Question: I'm writing a test script using selenium in python. I have a web-page containing a tree-view object like this:

I want to traverse over the menu to go to the desired directory. Respective HTML code for plus/minus indications is this:
'''
<a onclick="changeTree('tree', 'close.gif', 'open.gif');">
<img id="someid" src="open.gif" />
</a>
'''
The 'src' attribute of the image can be either 'open.gif' or 'close.gif'.
I can detect weather there is a plus or minus by simply checking the 'src' attribute of the 'img' tag. I can also easily access to the parent tag, 'a', by using '.find_element_by_xpath("..")'.
The problem is that I can't perform the click action not on the 'img' nor the 'a' tag.
I'v tried 'webdriver.Actions(driver).move_to_element(el).click().perform()'; but it did not work.
I think I should mention that there is no problem in accessing the elements, since I can print all their attributes; I just can't perform actions on them. Any help?
Here's the js code for collapsing and expanding the tree:
'''
function changeTree(tree, image1, image2) {
if (!isTreeviewLocked(tree)) {
var image = document.getElementById("treeViewImage" + tree);
if (image.src.indexOf(image1)!=-1) {
image.src = image2;
} else {
image.src = image1;
}
if (document.getElementById("treeView" + tree).innerHTML == "") {
return true;
} else {
changeMenu("treeView" + tree);
return false;
}
} else {
return false;
}
}
'''
I Googled for some hours and I found out that there is a problem about triggering the Javascript events and the click action from web-driver. Additionally I have a 'span' tag in my web-page that has an 'onclick' event and I also have this problem on it.
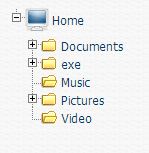
Answer: After some tries like '.execute_script("changeTree();")', '.submit()', etc, I have solved the issue by using the 'ActionChains' class. Now, I can click in all elements that they have java-script events as 'onclick'. The code that I have used is this:
'''
from selenium import webdriver
driver = webdriver.Firefox()
driver.get('someURL')
el = driver.find_element_by_id("someid")
webdriver.ActionChains(driver).move_to_element(el).click(el).perform()
'''
I don't know if it occurred just to me or what, but I found out that I should find the element right before the key command; otherwise the script does not perform the action. I think it would be related to staling elements or something like that; anyway, thanks all for their attention.